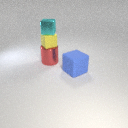
small cyan metal cube above large red metal cylinder